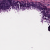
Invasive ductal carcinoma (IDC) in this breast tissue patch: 0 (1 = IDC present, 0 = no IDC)